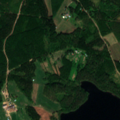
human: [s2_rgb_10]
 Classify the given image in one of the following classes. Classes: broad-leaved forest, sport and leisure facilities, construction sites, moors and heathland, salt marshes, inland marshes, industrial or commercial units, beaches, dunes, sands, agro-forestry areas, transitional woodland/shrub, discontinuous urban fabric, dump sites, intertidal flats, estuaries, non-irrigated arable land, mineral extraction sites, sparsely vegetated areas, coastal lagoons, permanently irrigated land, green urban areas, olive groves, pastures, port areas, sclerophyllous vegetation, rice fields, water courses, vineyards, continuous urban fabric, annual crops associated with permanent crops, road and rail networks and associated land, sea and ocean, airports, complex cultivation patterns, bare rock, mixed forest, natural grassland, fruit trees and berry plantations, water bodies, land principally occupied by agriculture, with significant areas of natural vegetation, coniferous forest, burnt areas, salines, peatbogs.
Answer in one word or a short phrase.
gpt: land principally occupied by agriculture, with significant areas of natural vegetation, broad-leaved forest, coniferous forest, mixed forest, water bodies